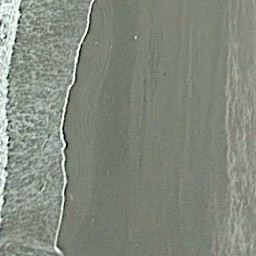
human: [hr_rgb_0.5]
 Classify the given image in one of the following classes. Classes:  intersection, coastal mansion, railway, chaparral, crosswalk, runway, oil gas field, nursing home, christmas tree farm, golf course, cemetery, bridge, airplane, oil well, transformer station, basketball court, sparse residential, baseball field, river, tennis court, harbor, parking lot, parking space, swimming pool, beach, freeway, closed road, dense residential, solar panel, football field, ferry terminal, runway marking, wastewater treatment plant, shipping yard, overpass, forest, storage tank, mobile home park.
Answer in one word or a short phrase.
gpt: beach